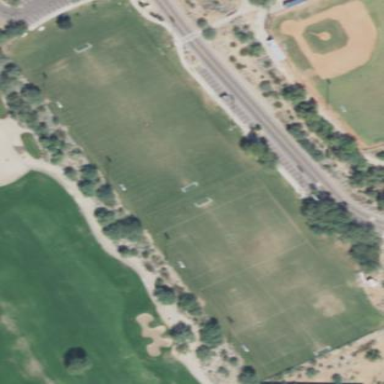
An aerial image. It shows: Soccer pitch for outdoor sports and leisure activities.